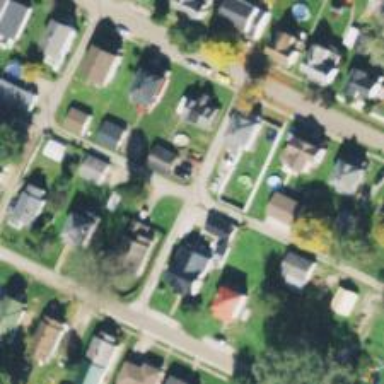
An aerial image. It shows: Alley classified as service road.